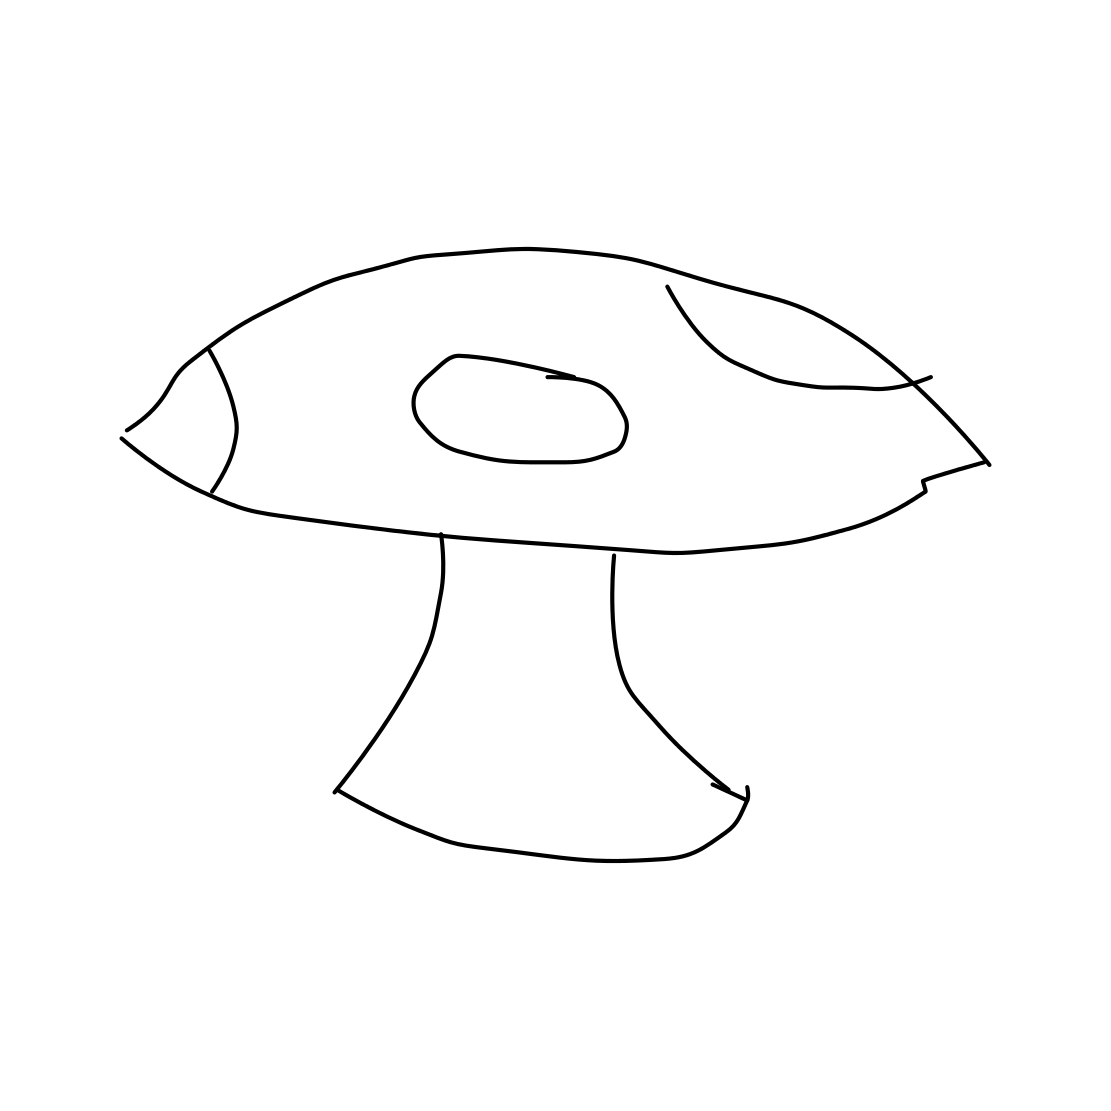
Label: mushroom